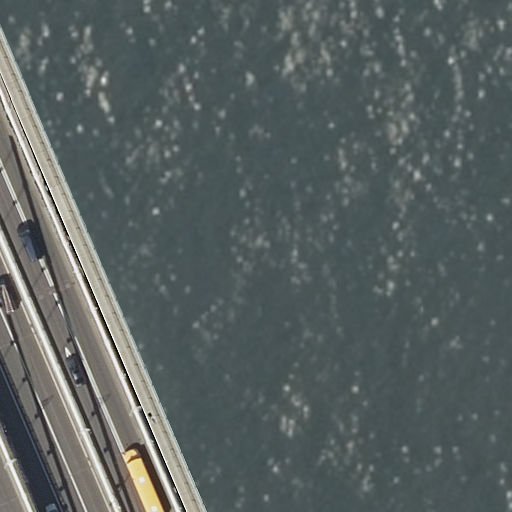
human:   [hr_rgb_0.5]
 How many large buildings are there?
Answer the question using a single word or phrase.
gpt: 0

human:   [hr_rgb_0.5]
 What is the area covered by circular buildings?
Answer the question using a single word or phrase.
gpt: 0m2

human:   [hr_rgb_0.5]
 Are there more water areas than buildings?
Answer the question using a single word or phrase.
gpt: yes

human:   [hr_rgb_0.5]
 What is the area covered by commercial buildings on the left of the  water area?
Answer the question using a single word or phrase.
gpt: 0m2

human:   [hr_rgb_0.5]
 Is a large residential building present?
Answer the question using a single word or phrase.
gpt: no

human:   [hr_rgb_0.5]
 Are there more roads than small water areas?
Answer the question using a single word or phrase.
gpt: yes

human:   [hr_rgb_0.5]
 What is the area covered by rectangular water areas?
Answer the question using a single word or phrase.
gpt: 10605m2

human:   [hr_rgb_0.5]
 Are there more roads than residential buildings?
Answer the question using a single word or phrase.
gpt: yes

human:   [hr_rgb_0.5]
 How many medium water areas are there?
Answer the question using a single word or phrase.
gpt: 0

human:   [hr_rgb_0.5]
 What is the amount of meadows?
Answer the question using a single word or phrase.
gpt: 0

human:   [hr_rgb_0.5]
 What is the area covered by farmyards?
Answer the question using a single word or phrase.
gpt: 0m2

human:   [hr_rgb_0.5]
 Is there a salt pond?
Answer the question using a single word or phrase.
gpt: no

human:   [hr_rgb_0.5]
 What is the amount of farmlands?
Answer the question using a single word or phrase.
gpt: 0

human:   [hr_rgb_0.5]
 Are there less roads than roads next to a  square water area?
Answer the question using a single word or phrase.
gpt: no

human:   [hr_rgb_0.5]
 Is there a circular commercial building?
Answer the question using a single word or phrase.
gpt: no

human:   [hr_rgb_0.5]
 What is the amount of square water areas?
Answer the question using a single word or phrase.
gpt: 0

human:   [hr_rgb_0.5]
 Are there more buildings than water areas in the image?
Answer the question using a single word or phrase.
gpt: no

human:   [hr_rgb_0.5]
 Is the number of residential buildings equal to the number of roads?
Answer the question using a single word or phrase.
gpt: no

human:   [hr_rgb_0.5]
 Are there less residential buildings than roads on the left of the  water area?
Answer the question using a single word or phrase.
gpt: yes

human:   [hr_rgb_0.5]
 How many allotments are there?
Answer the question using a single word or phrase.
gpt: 0

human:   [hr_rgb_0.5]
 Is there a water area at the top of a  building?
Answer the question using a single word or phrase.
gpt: no

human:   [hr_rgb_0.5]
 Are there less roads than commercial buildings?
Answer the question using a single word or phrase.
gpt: no

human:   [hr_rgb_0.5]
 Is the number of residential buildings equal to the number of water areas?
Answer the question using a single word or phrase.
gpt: no

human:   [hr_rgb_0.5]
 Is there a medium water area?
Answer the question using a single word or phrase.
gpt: no

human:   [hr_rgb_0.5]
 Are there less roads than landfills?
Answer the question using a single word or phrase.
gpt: no

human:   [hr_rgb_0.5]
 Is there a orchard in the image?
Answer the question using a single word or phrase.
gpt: no

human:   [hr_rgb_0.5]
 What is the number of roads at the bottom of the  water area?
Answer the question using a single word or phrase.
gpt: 1

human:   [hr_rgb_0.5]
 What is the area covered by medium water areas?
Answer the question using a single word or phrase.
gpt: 0m2

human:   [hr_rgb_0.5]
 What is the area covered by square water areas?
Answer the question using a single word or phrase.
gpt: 0m2

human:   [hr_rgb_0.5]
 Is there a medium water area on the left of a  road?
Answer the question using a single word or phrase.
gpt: no

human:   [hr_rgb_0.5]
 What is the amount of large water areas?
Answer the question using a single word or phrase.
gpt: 1

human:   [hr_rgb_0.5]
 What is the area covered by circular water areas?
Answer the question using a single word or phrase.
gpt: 0m2

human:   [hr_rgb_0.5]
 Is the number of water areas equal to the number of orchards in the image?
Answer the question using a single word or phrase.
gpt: no

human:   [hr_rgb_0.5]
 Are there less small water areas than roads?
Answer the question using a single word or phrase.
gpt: yes

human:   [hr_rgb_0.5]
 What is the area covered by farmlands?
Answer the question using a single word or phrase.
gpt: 0m2

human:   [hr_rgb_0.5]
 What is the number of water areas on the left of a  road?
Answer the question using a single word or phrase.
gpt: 0